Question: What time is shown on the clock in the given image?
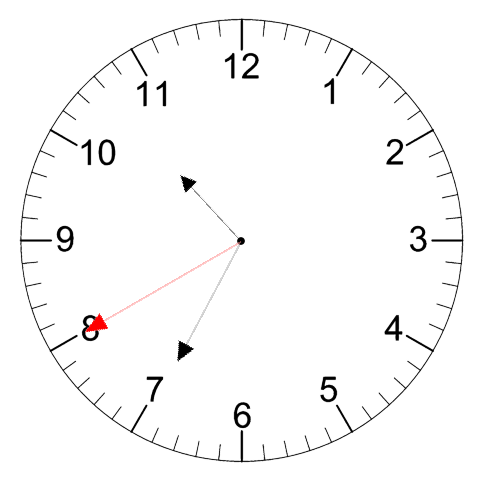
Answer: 10:34:40